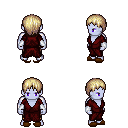
a pixel art fantasy rpg character, male body template, dark elf, purple skin, red robe, gold greaves, white blonde plain hairstyle, white cloth bracers, brown slippers, four views (front, back, left, right), 2x2 character sprite sheet, small pixel art, hard edges, no anti-aliasing